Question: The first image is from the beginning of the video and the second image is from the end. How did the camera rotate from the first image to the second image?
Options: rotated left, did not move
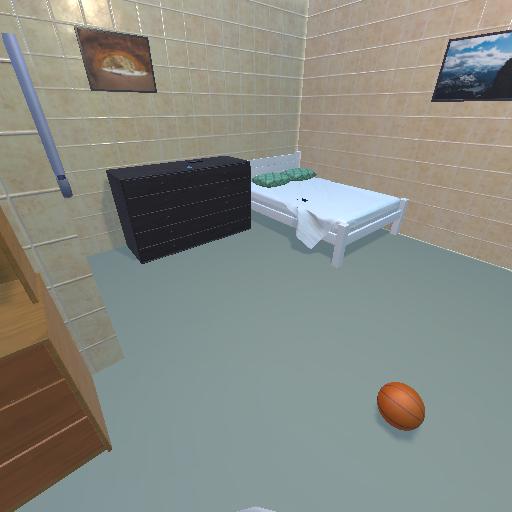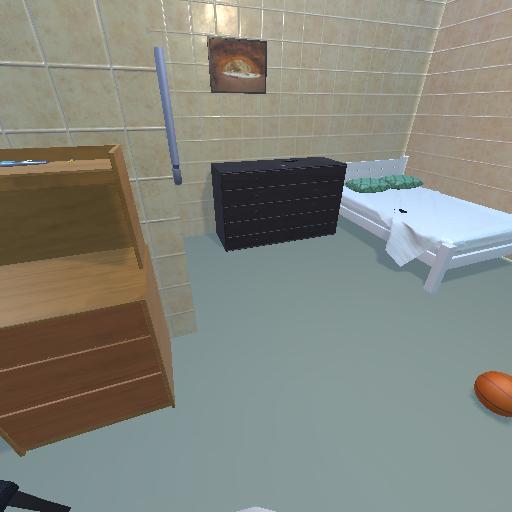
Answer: rotated left